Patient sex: M
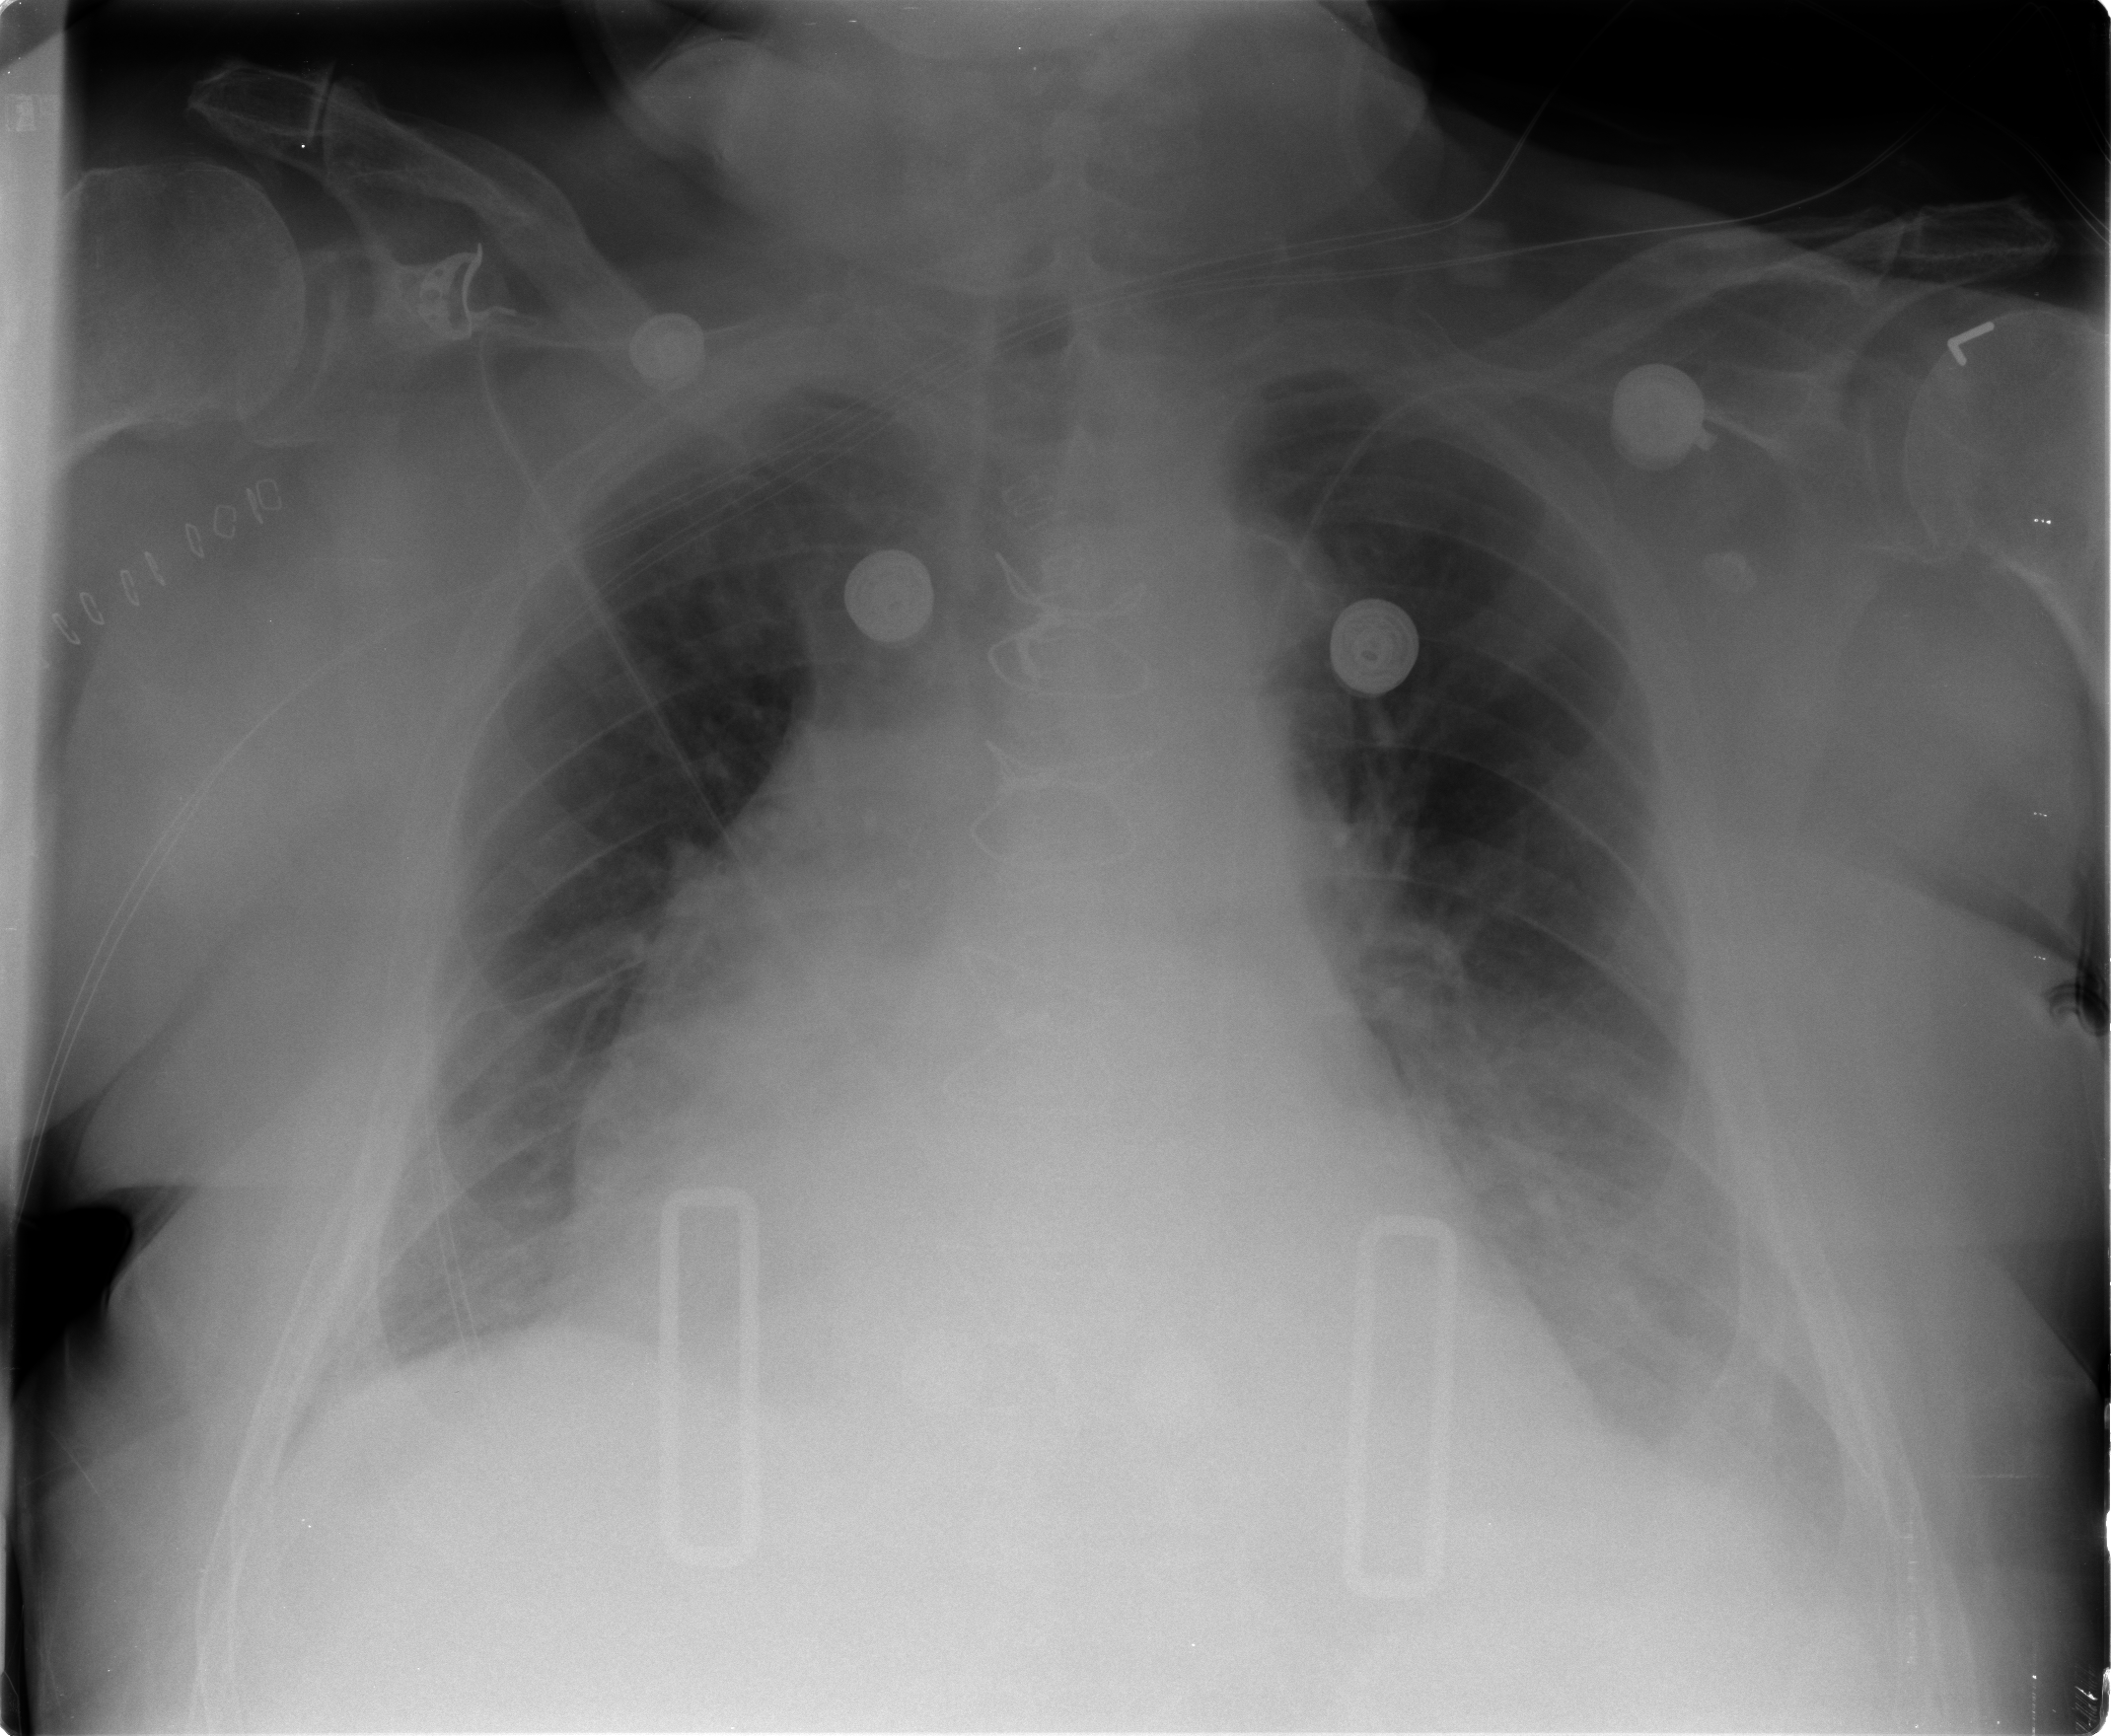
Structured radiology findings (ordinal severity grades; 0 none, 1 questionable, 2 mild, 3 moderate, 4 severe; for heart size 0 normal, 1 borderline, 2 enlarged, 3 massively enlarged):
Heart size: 3
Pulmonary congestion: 2
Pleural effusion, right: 1
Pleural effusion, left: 2
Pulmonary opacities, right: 0
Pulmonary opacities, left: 0
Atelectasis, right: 2
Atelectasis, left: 2